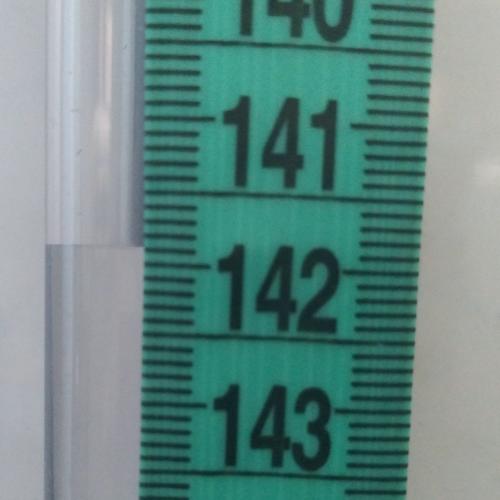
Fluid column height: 141.9 cm